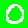
Digit: 0